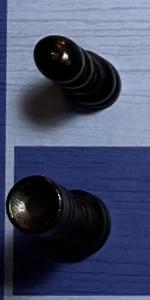
Label: Rook_Black